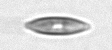
Label: pennate